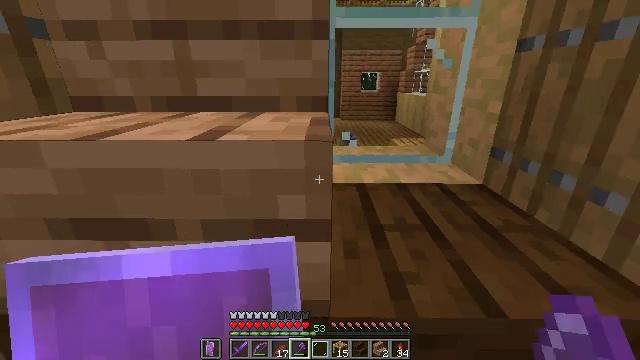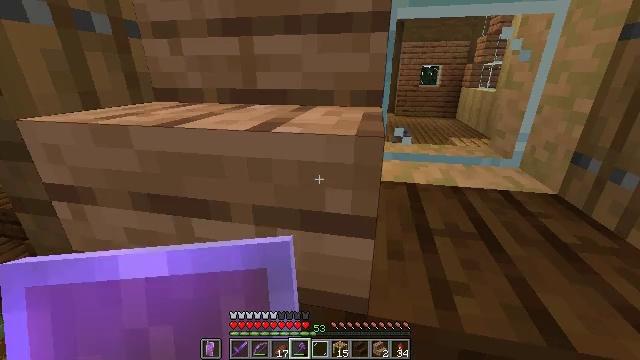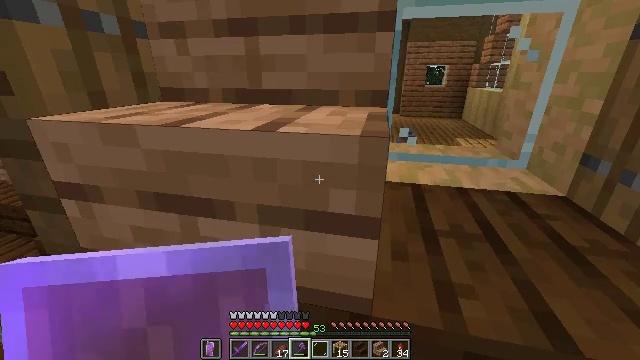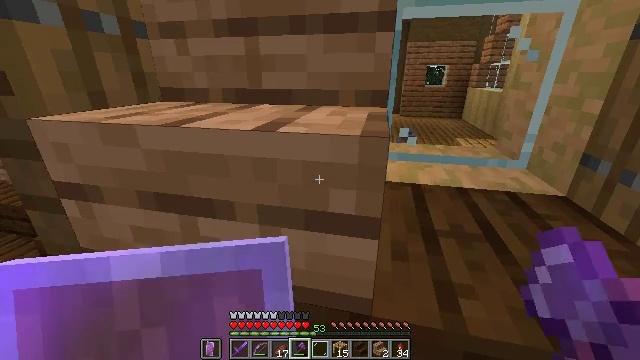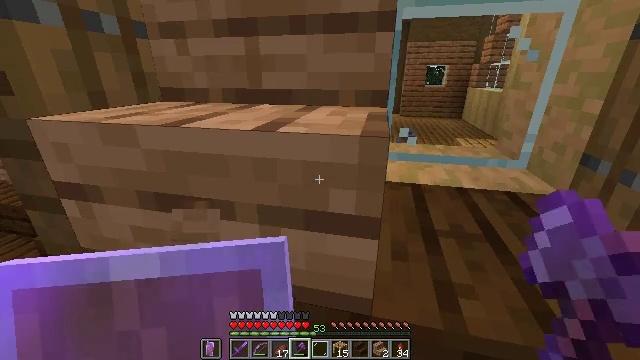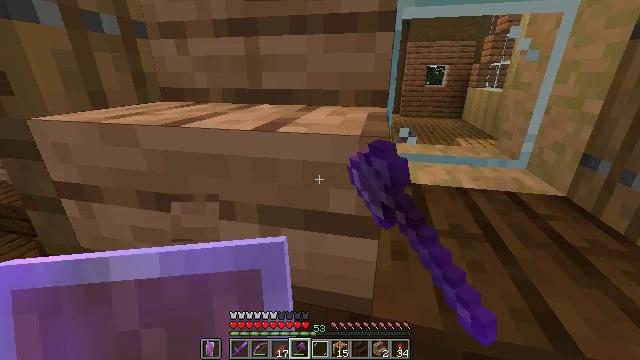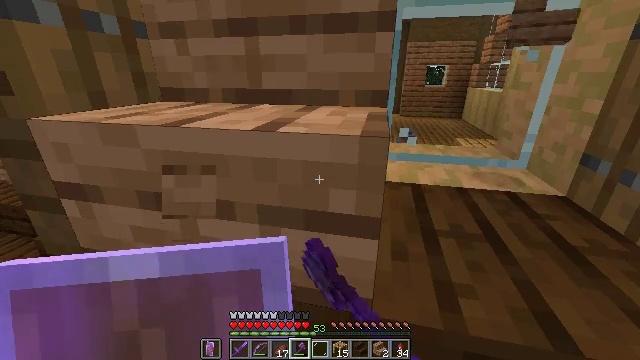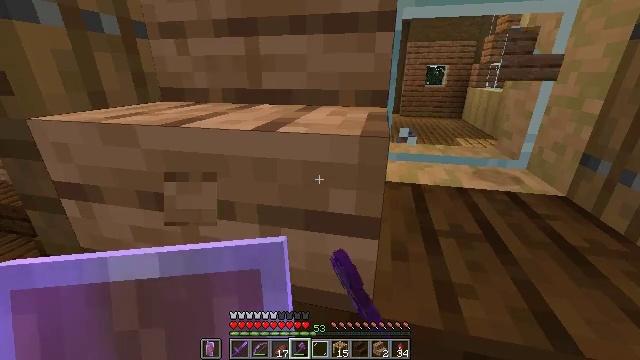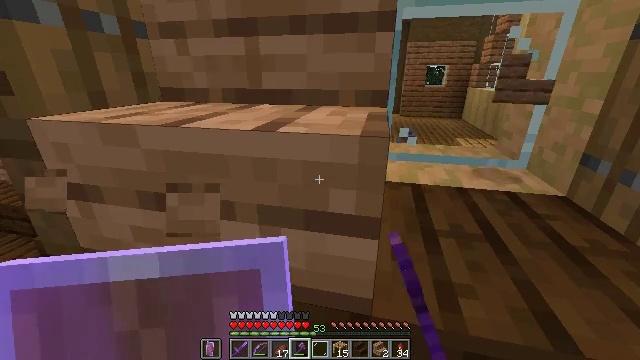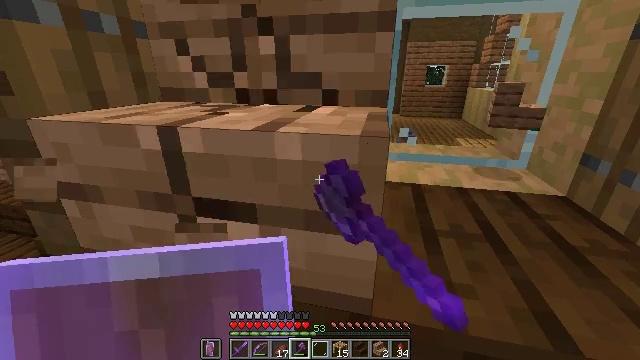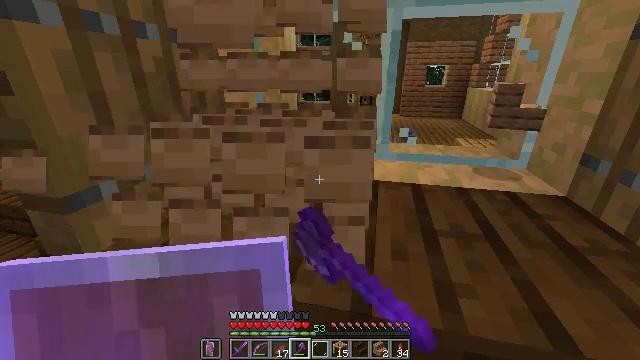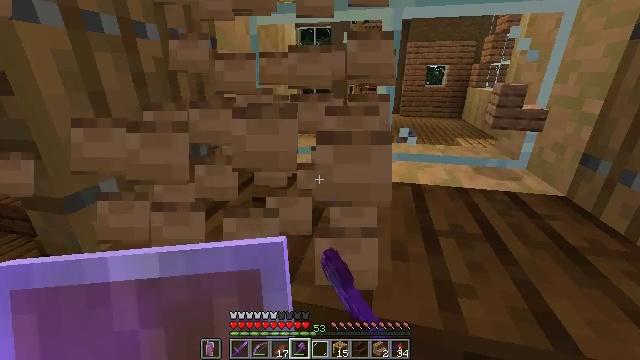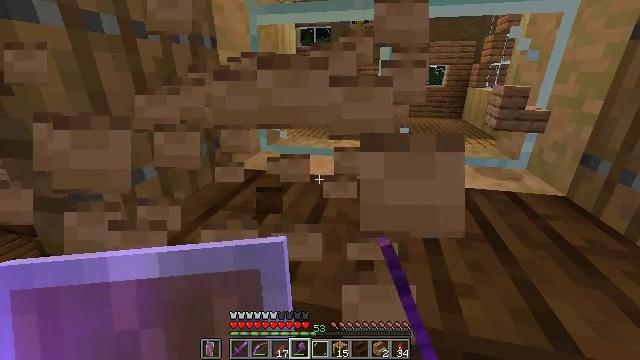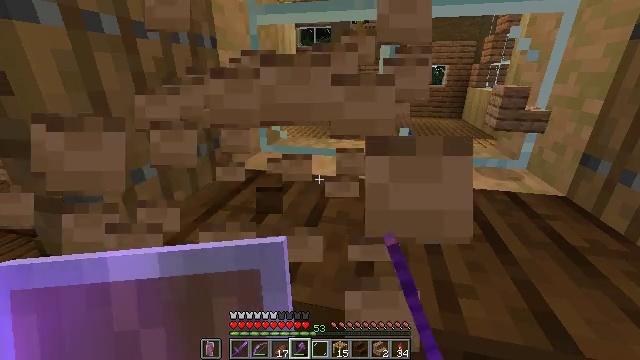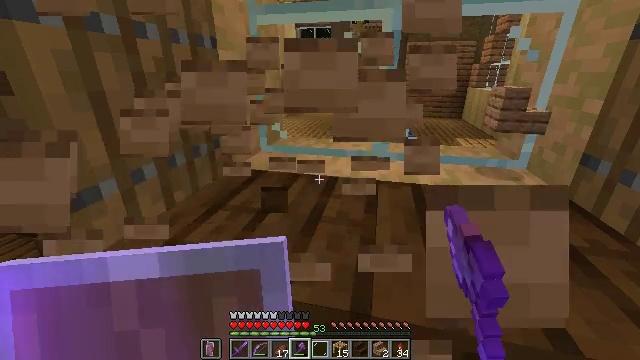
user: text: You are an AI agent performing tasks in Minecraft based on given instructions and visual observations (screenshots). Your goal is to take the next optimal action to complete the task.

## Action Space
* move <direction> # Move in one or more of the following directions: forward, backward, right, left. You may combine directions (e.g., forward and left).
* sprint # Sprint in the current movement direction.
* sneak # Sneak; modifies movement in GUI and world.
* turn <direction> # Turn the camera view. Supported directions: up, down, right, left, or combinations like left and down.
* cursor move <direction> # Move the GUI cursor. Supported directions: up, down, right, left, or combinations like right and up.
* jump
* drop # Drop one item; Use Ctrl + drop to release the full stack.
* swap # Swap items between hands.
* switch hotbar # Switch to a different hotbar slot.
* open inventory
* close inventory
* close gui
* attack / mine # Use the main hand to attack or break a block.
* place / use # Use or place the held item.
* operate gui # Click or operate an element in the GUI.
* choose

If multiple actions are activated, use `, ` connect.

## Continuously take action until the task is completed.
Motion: motion action
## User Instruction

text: Mine the jungle stairs from a structure.
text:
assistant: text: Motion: turn left and down
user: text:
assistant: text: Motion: turn left
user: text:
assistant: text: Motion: no_op
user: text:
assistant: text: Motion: attack / mine
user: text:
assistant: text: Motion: attack / mine
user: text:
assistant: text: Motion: attack / mine
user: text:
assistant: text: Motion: attack / mine
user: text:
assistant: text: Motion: attack / mine
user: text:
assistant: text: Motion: attack / mine
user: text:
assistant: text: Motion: attack / mine
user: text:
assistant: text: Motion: attack / mine
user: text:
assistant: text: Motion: no_op
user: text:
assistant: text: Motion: no_op
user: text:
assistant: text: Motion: no_op
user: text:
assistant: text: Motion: no_op